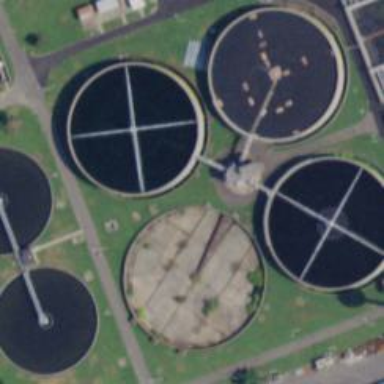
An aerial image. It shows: Sewage reservoir surrounded by water.